Question: I created a crosstab crystal report (2013). I have it in a group header, I want a grand report total for each column: 'fluidspart', 'shopfee', 'standardlabor', 'standardpart', 'standardservices', 'tirepart'. I'm not sure how to go about doing that part. Picture can be found here of the report:

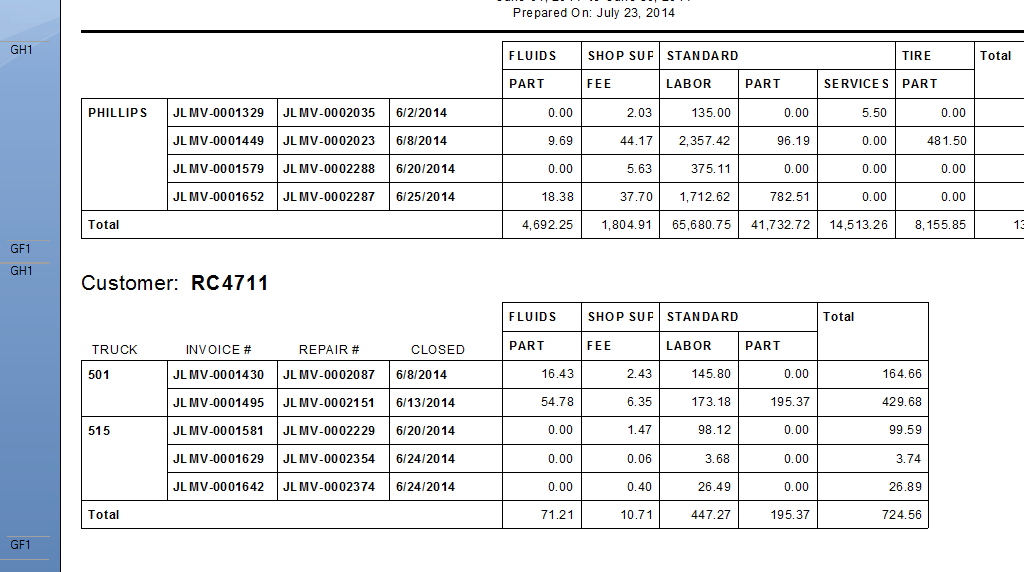
Answer: Take one more cross tab in 'Report Footer' and place all the fields that you have place in first cross tab and display.
Edit---------------------------------------------------------------------
To get the 'prefix'
Assuming your parent database field is 'parent'.
Create a formula '@Prefix' write below code and use that formula to group.
'''
{Parent}[1]+{Parent}[2]
'''
This will pick 'RC' and group by the formula
Edit2------------------------------------------------------------------------------
Follow below process to 'supress'.
1. Create a formula @Reset and place in group header. Shared Numbervar count;
count:=0
2. Create one more formula @Increment and place in details.. if your customers are in detail Shared Numbervar count;
count:=count+1;
3. Now in supress of the Parent group footer write below formula. EvaluateAfter({@Increment});
Shared Numbervar count;
if (count>1)
Then true
Else False
This will supress the group total